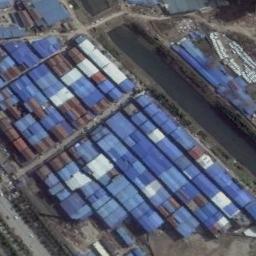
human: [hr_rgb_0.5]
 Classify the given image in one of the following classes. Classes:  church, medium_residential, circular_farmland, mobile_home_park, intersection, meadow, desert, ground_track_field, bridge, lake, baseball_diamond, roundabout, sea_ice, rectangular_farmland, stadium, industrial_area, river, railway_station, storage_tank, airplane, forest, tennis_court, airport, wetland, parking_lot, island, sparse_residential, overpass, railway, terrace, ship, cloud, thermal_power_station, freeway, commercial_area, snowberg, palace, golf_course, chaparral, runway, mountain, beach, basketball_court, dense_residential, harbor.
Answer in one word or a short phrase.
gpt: industrial_area